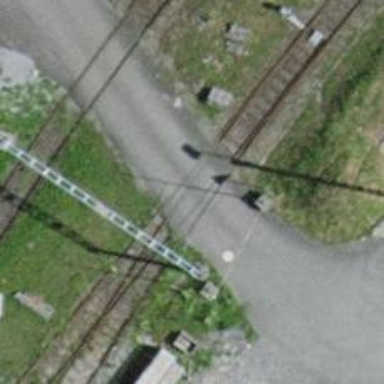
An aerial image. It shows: Single-track spur service.